Aerial crown-view tile of a tropical tree (Barro Colorado Island, Panama), acquired 20240918:
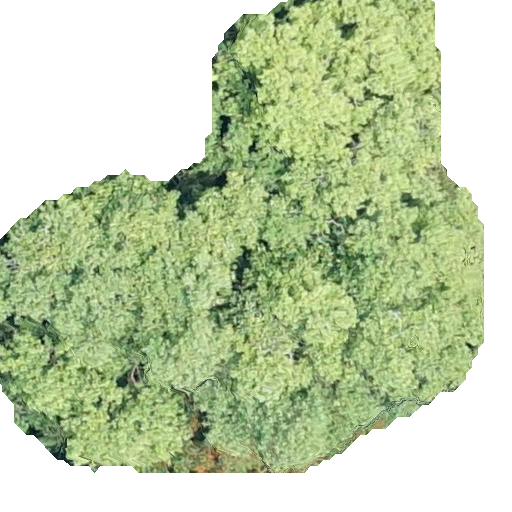
Species: Hieronyma alchorneoides
GBIF accepted scientific name: Hieronyma alchorneoides
Crown area: 269.033 m²